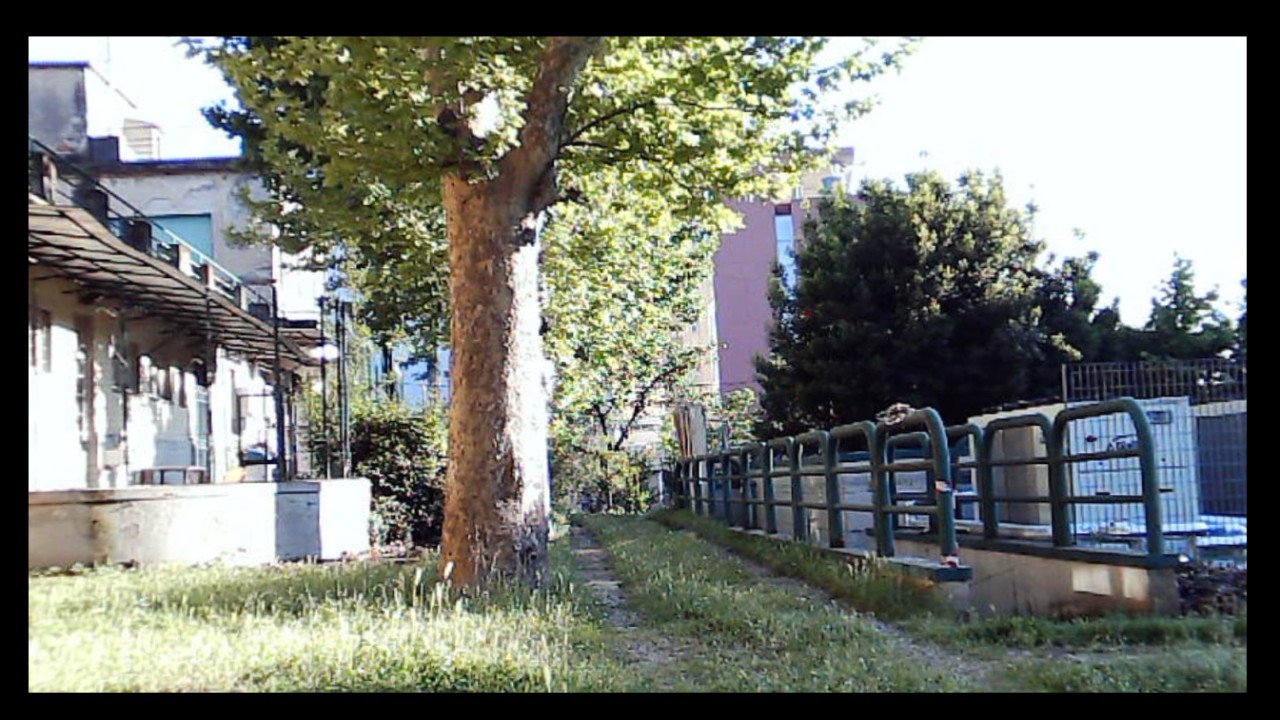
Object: DarwinFPV cineape20